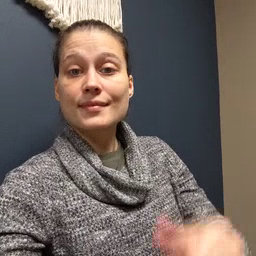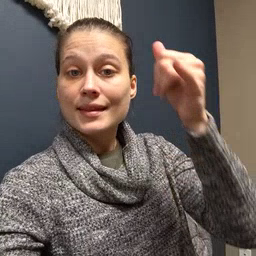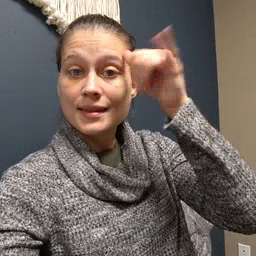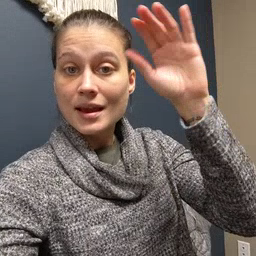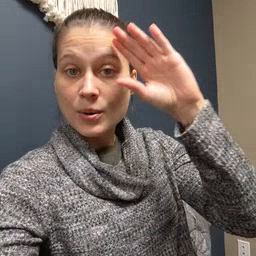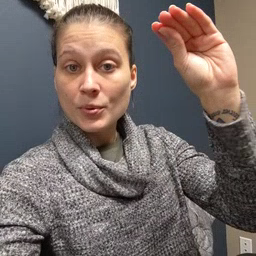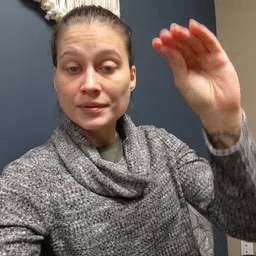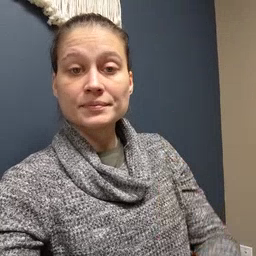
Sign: cowboy